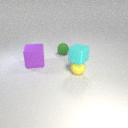
small cyan rubber cube above small yellow rubber sphere